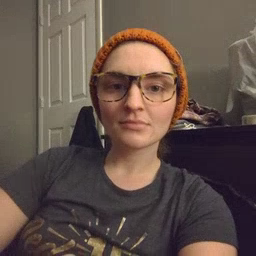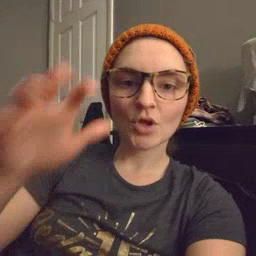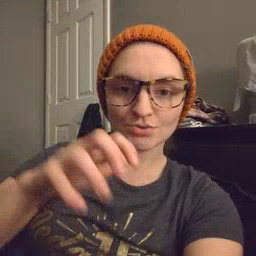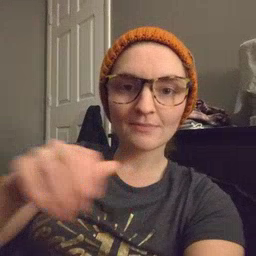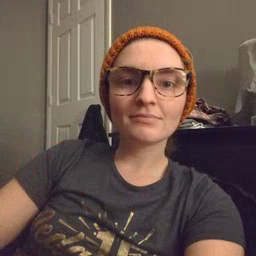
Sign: alligator